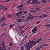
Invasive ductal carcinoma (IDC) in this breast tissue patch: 1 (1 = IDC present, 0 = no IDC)